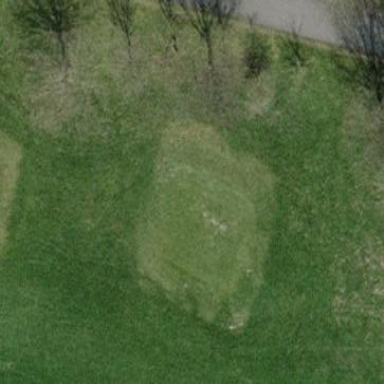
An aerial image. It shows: Grass area designated as golf tee.